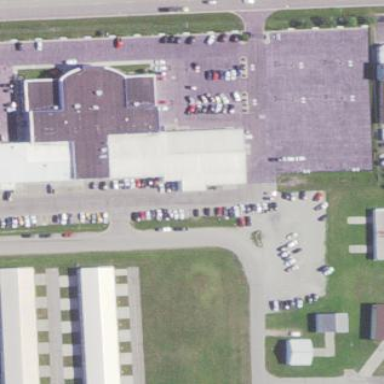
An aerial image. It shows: Flat-roofed building used as car shop.